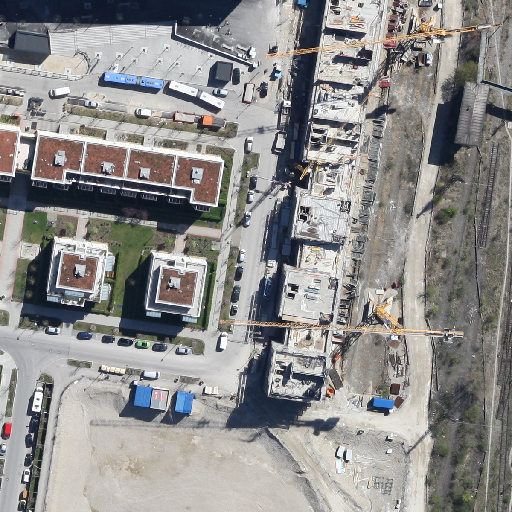
Referring expression: light-duty vehicle driving on the road